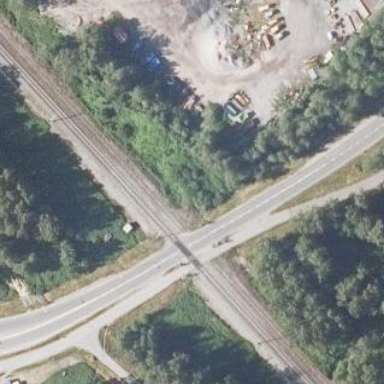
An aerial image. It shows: Level crossing with both lights and saltire in place.